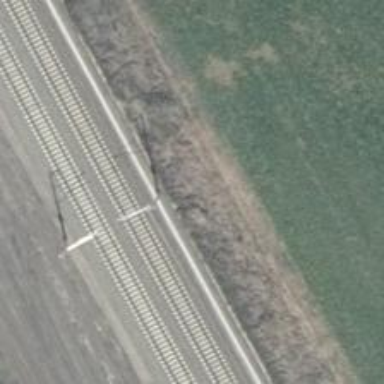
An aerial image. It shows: Railway milestone with catenary mast.